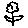
Label: flower